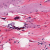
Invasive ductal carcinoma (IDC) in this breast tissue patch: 0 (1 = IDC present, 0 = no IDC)